Question: I am currently trying to add an assembly into report builder 3.0 to execute a method and return the result:
But I always get "#Error" in the preview. Even whe the method is that simple:
'''
public static string Test()
{
return "test";
}
'''
Reference is set the following:

Expression is:
'''
=TestNamespace.TestClass.Test()
'''
The assembly is registered in GAC and it seems that the method is being checked for availableness. Elsewise I get a different error.
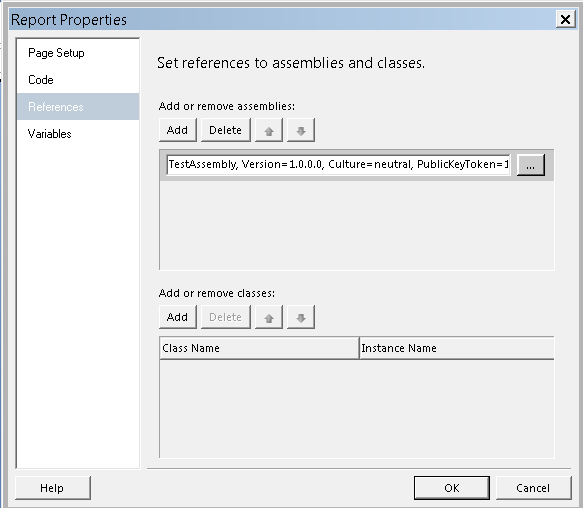
Answer: I finally fixed it.
Important is to set the following into AssemblyInfo.cs file:
'''
using System.Security;
[...]
// added to use in Reporting Services
[assembly: AllowPartiallyTrustedCallers()]
'''
More info:
<URL>
<URL>
It is also not required to put the Assembly file in GAC. I simply put it here to test it locally:
'''
C:\Program Files (x86)\Microsoft SQL Server\Report Builder 3.0
'''